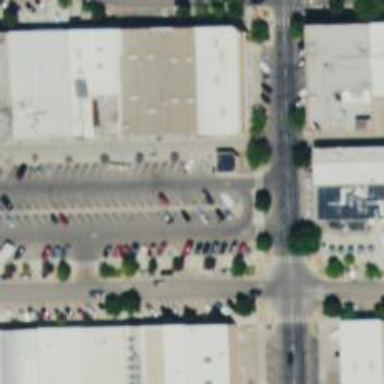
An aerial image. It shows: Parking space is available.